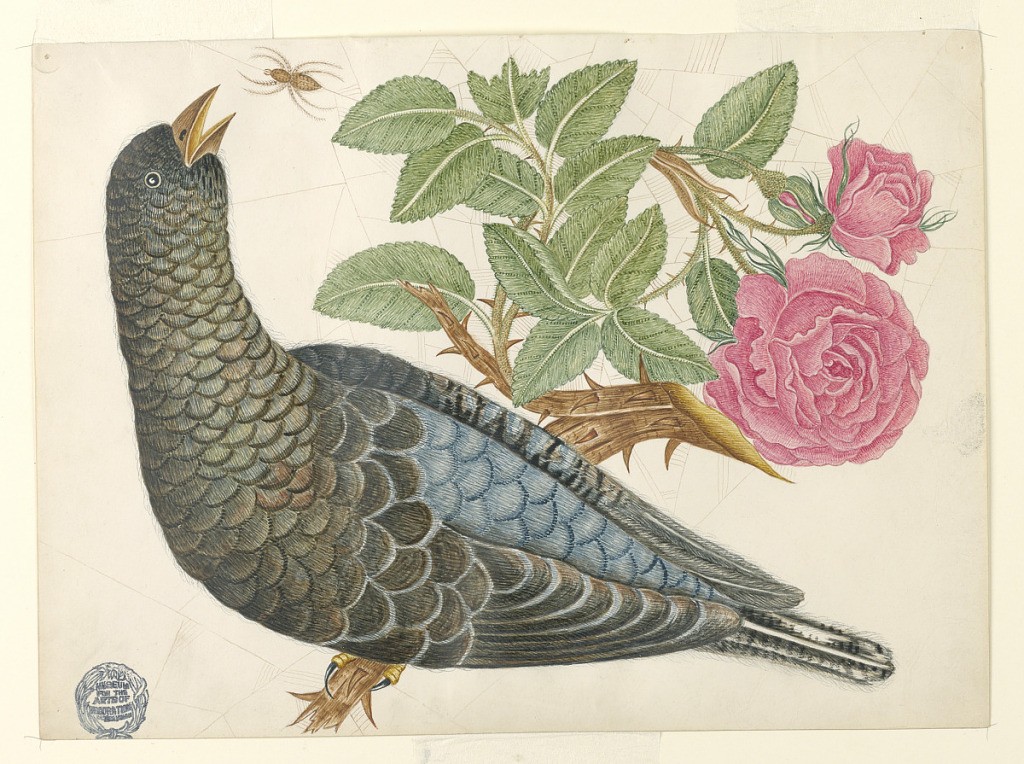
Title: Blue-Black Bird on Rose Branch with Spider
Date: ca. 1800–1830
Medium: Pen and ink, graphite on coated wove paper
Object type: Drawing
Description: Blue-Black Bird on Rose Branch with Spider